Aerial crown-view tile of a tropical tree (Barro Colorado Island, Panama), acquired 20241216:
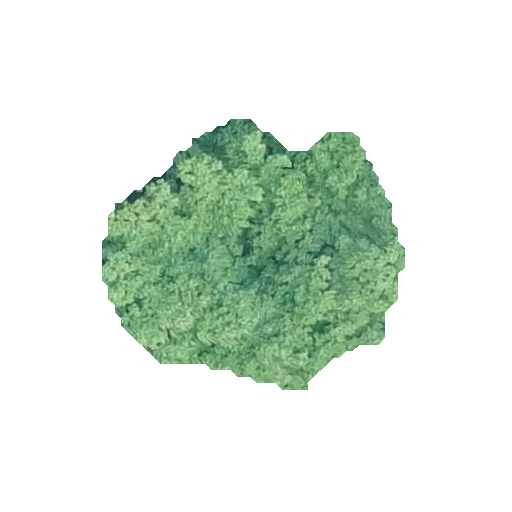
Species: Tachigali panamensis
GBIF accepted scientific name: Tachigali panamensis
Crown area: 85.585 m²